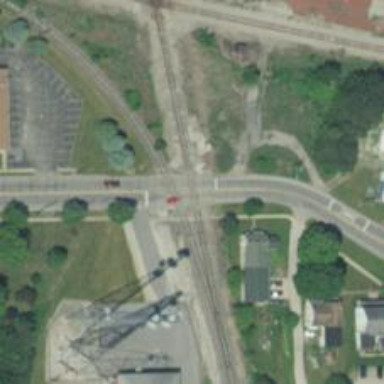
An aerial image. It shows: Railway level crossing.